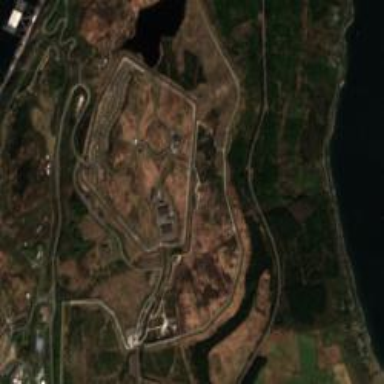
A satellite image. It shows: Military base.